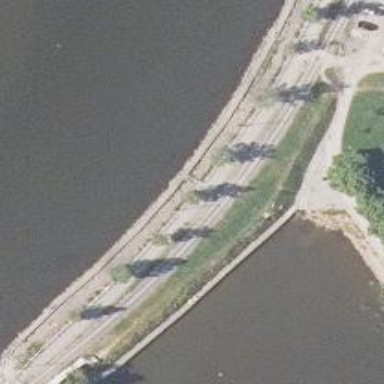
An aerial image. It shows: Asphalt cycleway.